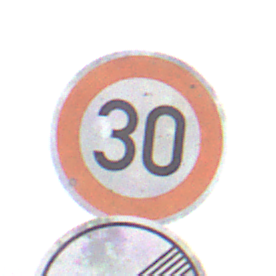
Verkehrszeichen: Geschwindigkeit30
Zusatzzeichen unten: EndeUeberholverbot
Umgebung: Outdoor, RoadRail
Tageszeit: Midday
Wetter: Overcast
Licht: Natural
Jahreszeit: NotSpecified
Kontrast: LowContrast